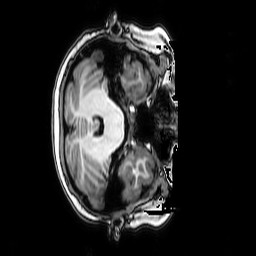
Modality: T1w
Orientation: axial
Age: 18
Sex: female
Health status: ill
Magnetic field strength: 3 T
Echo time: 0.0038 s